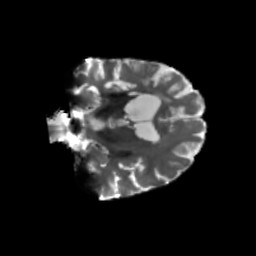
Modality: T2w
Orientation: coronal
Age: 70
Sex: male
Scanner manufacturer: siemens
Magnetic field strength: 3 T
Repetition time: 5.47 s
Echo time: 0.0854 s